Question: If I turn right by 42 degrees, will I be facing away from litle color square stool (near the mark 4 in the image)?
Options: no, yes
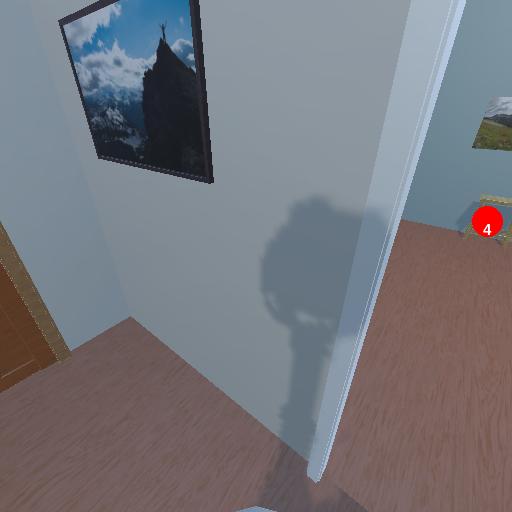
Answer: no